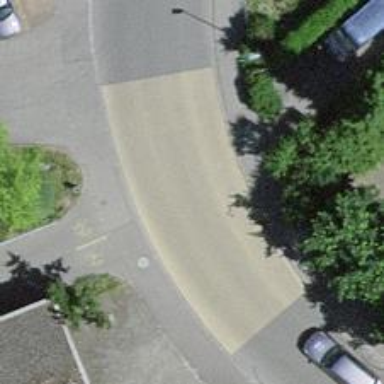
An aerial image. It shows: Uncontrolled crossing with surface markings on the road.